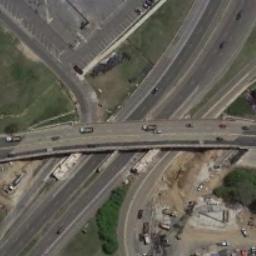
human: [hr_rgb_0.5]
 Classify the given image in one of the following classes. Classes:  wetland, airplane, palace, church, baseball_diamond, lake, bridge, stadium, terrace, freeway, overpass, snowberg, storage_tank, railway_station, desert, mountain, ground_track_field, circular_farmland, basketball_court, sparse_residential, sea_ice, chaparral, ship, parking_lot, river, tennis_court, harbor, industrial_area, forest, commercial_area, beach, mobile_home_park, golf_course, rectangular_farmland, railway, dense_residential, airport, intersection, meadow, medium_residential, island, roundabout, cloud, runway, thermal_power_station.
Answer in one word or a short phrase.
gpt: overpass